Field crop: maize
Growth stage: 2
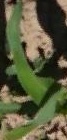
Species: maize